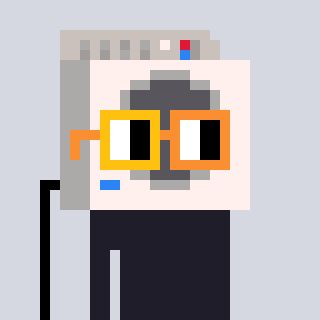
a pixel art character with square yellow and orange glasses, a washing machine-shaped head and a grayscale-colored body on a cool background